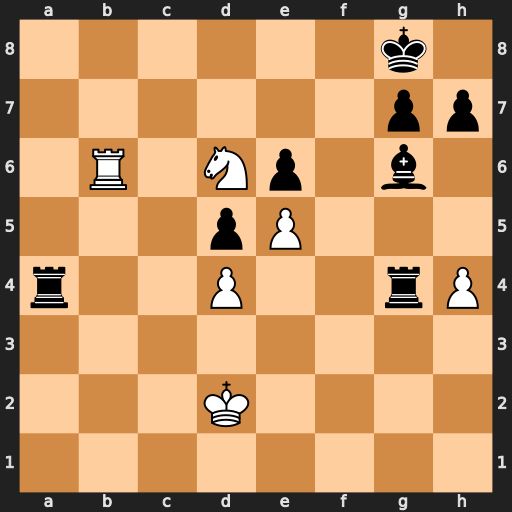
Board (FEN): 6k1/6pp/1R1Np1b1/3pP3/r2P2rP/8/3K4/8
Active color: w
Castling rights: -
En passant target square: -
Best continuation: Rb8+ Be8 Rxe8#